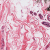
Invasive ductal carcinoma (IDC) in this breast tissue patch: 0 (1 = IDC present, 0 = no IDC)